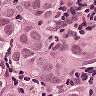
Metastatic tissue present: yes